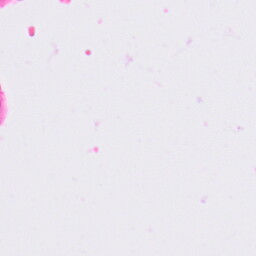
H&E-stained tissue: Lung